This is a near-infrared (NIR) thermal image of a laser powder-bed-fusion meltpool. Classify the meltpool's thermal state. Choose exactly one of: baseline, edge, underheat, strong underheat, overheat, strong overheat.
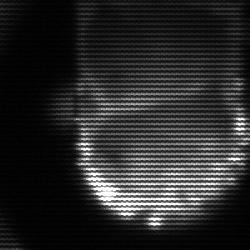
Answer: baseline